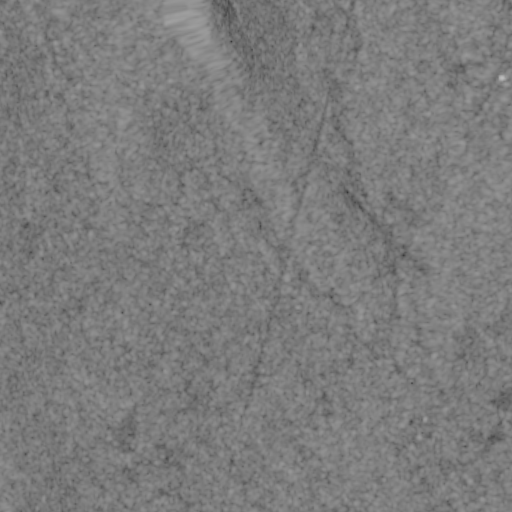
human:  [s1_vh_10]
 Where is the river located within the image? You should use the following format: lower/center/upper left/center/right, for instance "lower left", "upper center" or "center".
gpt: The river is located in the left of the image.
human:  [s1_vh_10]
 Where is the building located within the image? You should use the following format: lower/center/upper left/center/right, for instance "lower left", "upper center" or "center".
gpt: There is no building in the image.

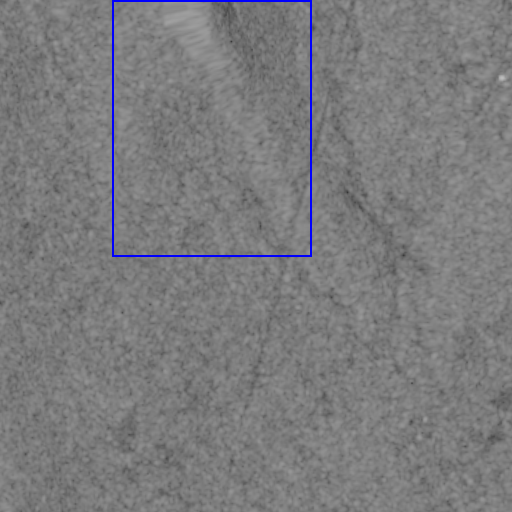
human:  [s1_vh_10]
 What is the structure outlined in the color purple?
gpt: There is no purple outline.
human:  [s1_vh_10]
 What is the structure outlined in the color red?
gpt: There is no structure outlined in red.